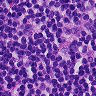
Metastatic tissue present: no